Question: I created a .NET 4.6 ASP.NET 5.0 Preview Web API project.
I use the Random class. I get 2 compile errors.
System.Random as assembly does not exist. In my code editor I can see Random and the type seems imported but still I get compile erros.
How can I fix that?

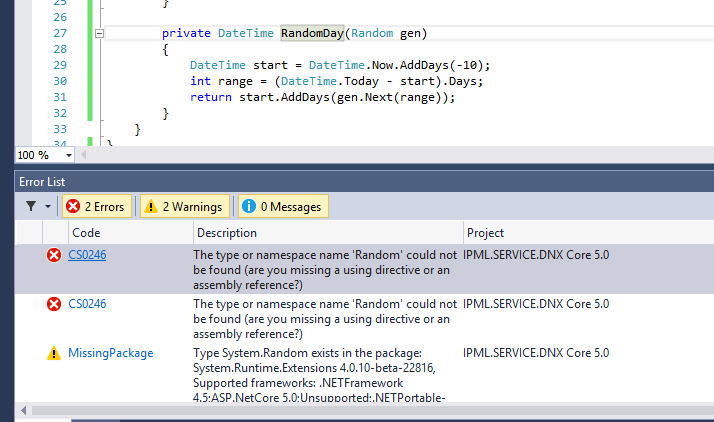
Answer: You're using the core framework, and it looks like it doesn't include the Random class. See the "Missing package message": you simply have to include the NuGet package: <URL>.
The new ASP.NET infrastructure is based on the .NET Core, to make it lightweight, and easy to support in other environments (like Mono, or Windows Phone). So, many things available in the full framework must now be added by using packages.